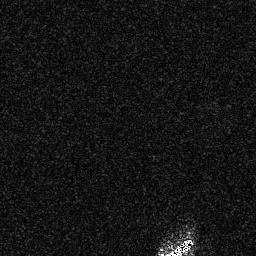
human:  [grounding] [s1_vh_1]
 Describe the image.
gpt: In the satellite image, there is  <ref>1 medium ship </ref> <box>[[60, 92, 75, 99, 0]]</box> located at bottom.